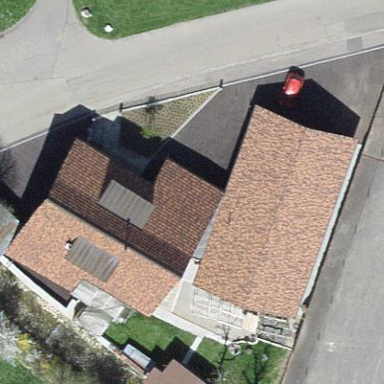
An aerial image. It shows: Detached building.